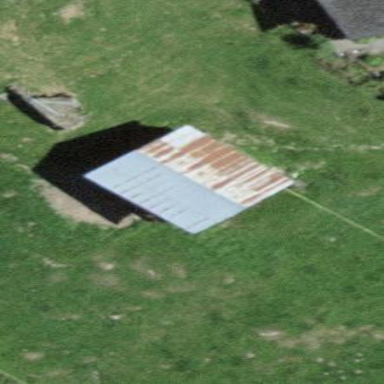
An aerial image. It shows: Rural barn.